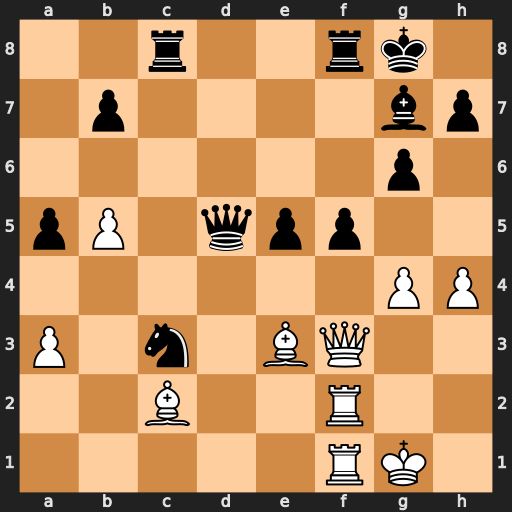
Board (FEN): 2r2rk1/1p4bp/6p1/pP1qpp2/6PP/P1n1BQ2/2B2R2/5RK1
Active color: w
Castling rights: -
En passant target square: -
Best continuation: Qxd5+ Nxd5 Bb3 Kh8 Bxd5